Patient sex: F
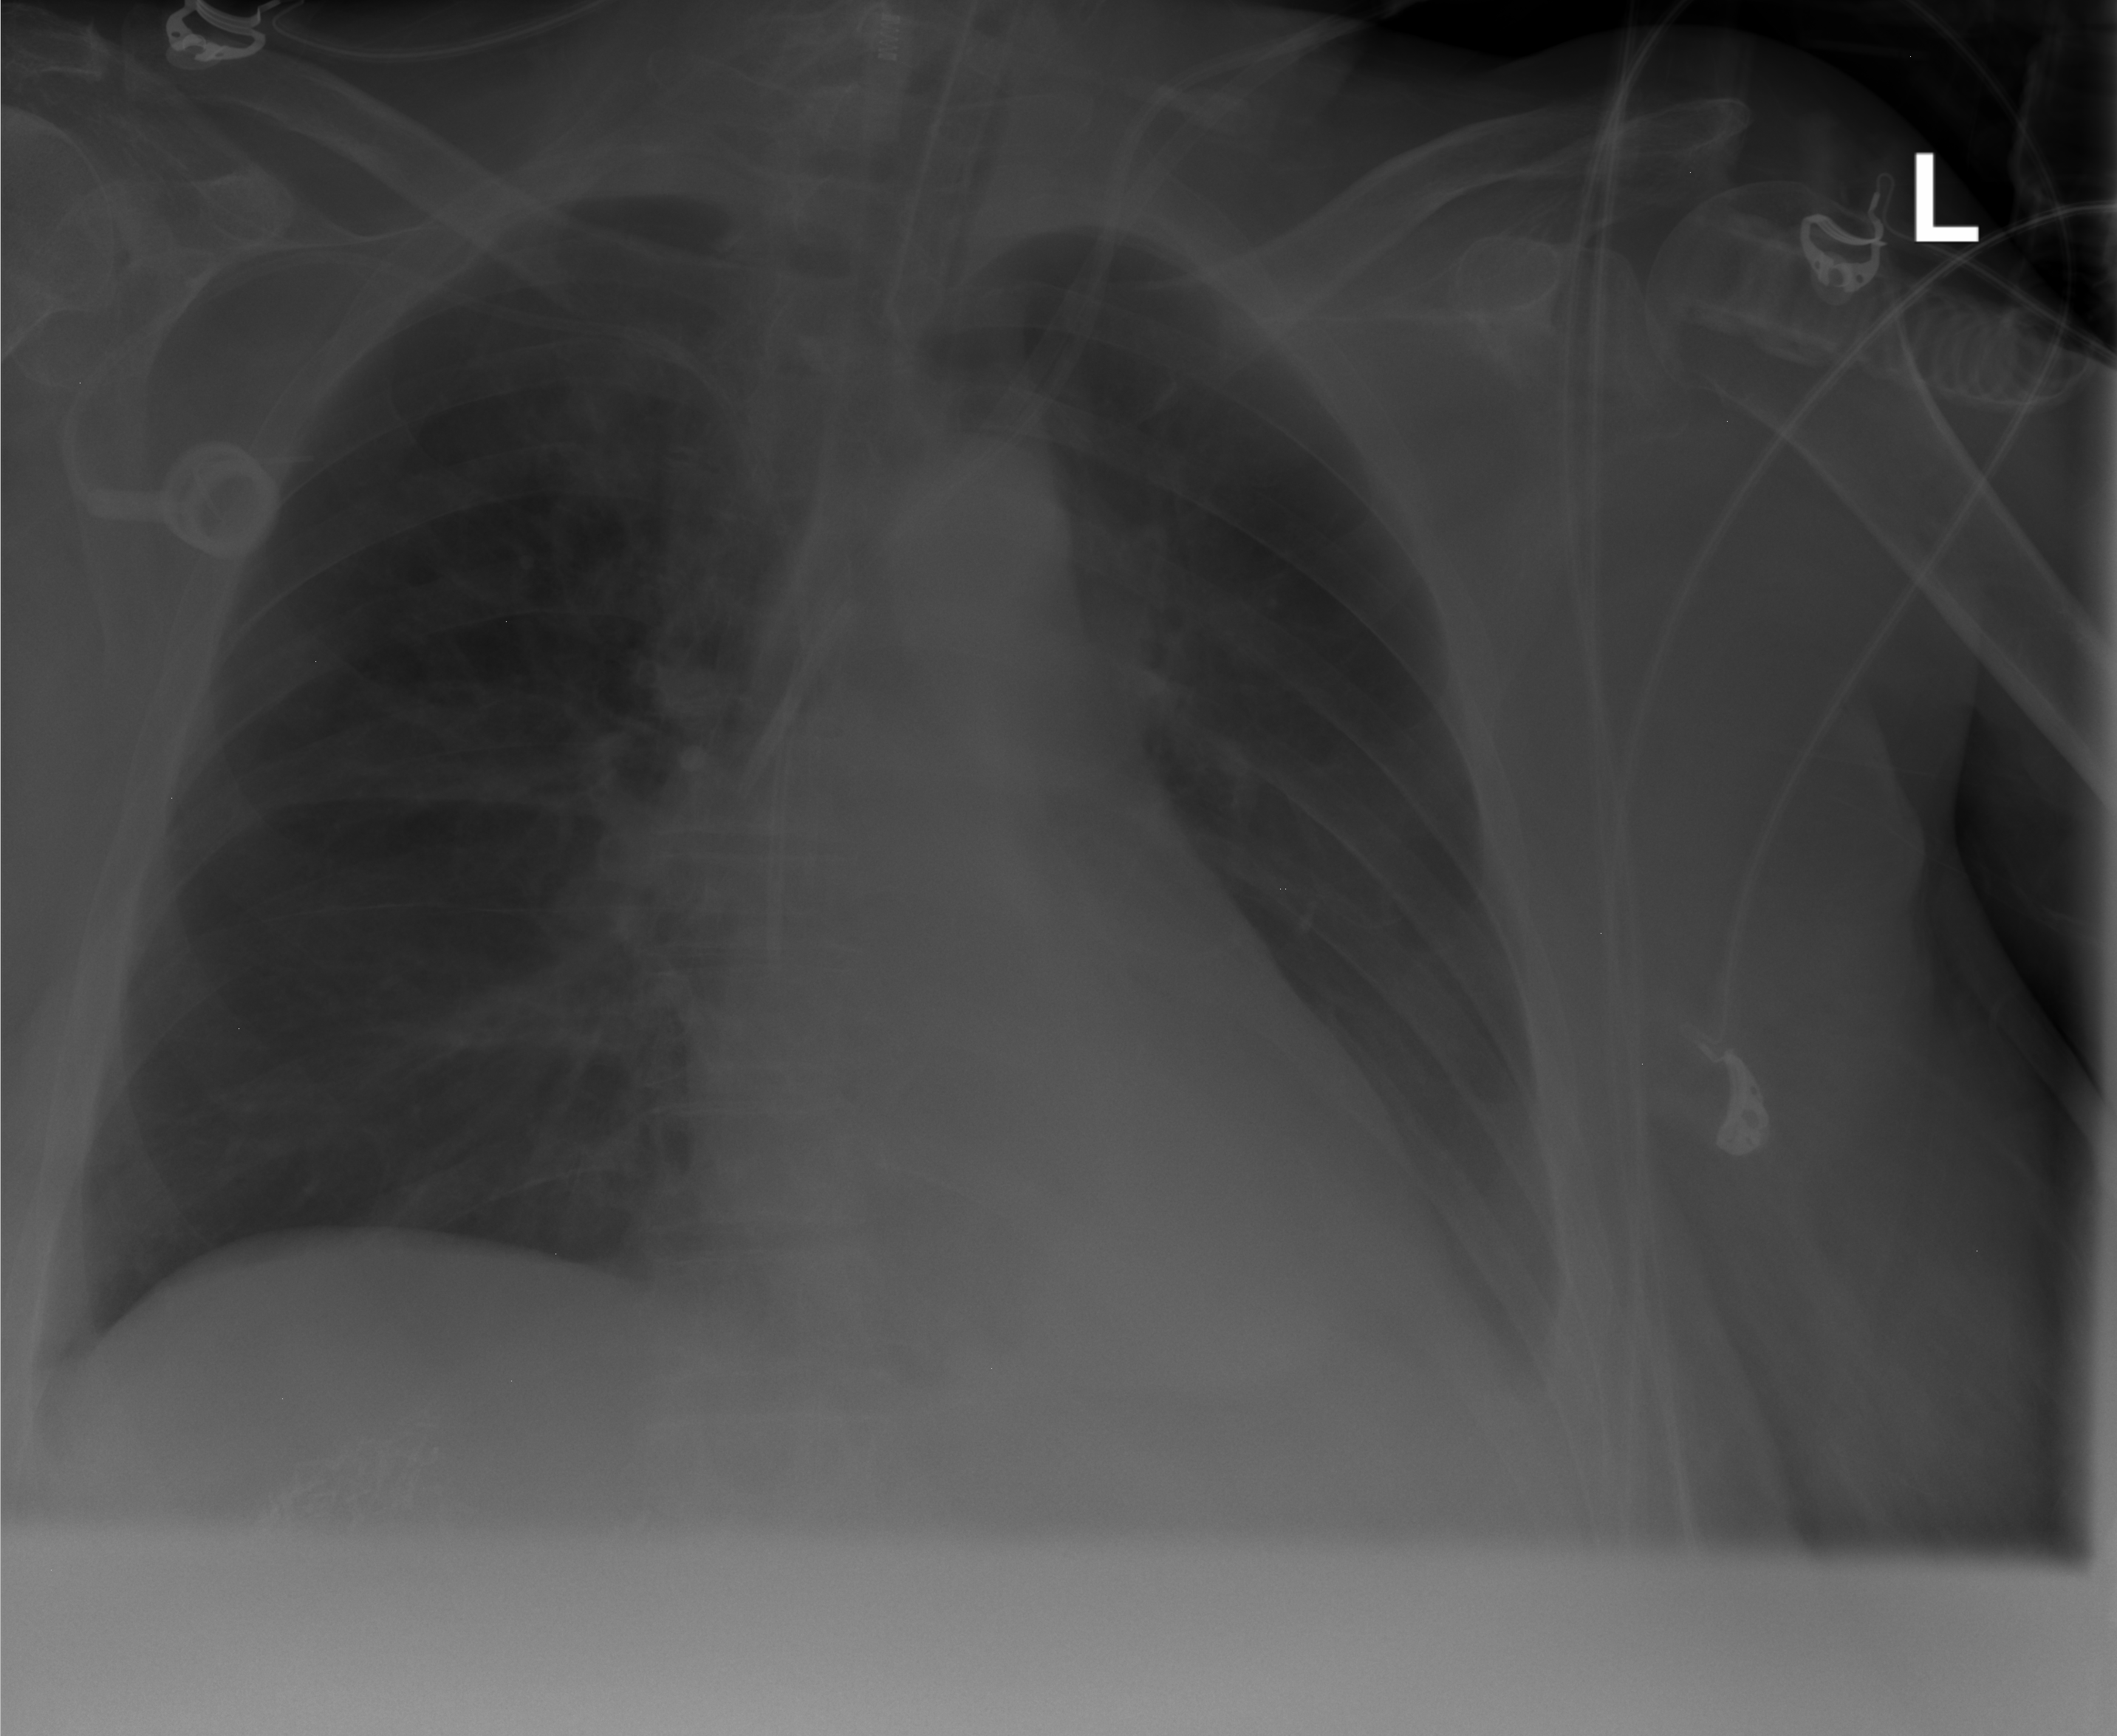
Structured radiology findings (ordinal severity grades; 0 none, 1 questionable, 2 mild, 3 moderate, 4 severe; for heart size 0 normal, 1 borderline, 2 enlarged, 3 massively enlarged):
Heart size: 0
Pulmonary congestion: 0
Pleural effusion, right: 0
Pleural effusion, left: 2
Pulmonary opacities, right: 0
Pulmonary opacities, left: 0
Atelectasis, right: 0
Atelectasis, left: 0